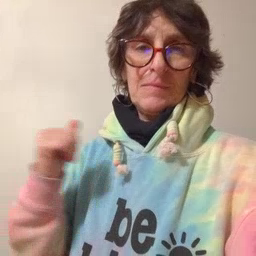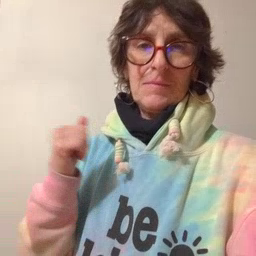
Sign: refrigerator